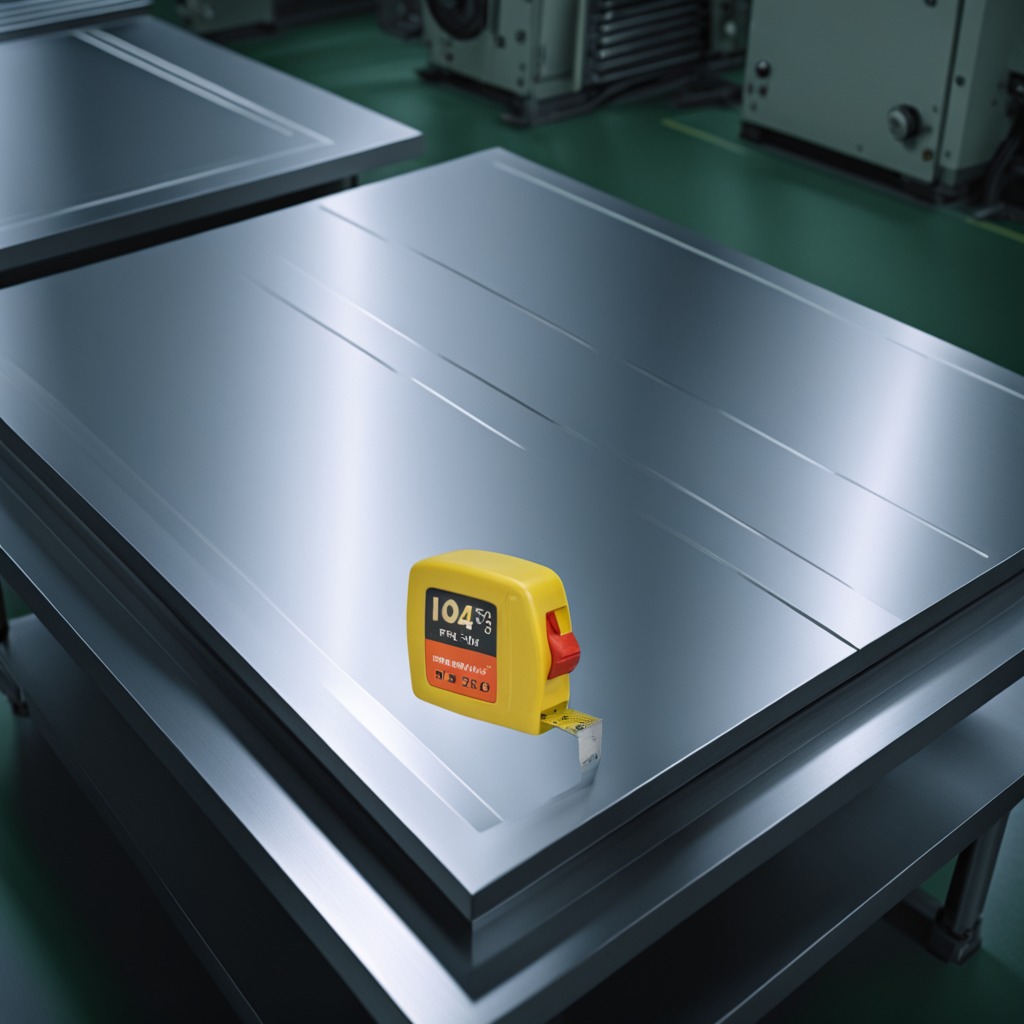
A measuring tape is lying on the metal table in the machine shop under fluorescent lights.